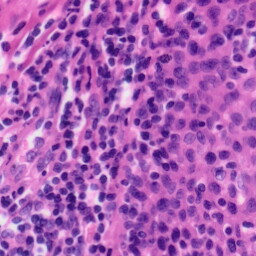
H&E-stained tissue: Tonsil